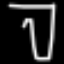
Label: pants